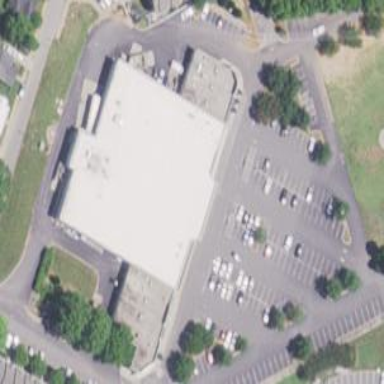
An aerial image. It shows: Retail area.